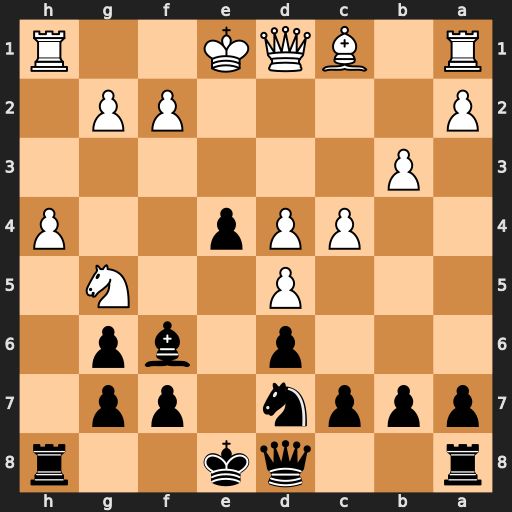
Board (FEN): r2qk2r/pppn1pp1/3p1bp1/3P2N1/2PPp2P/1P6/P4PP1/R1BQK2R
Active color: b
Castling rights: KQkq
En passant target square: -
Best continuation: Bxg5 Bxg5 Qxg5 hxg5 Rxh1+